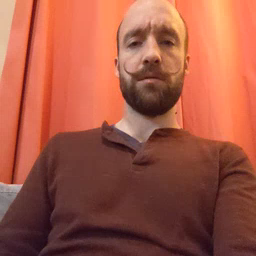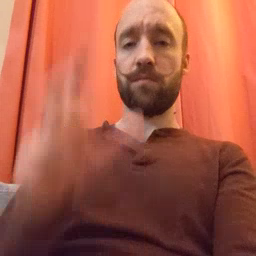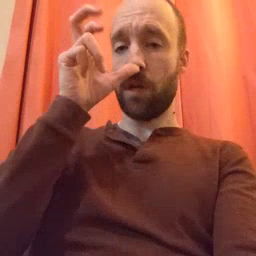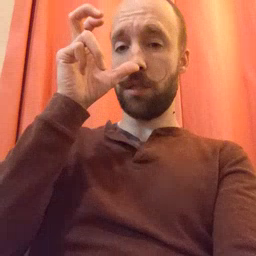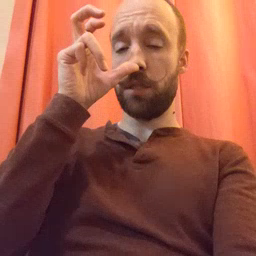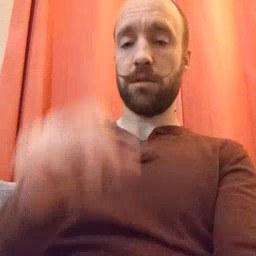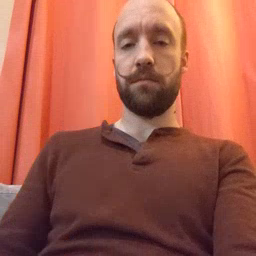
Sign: bug